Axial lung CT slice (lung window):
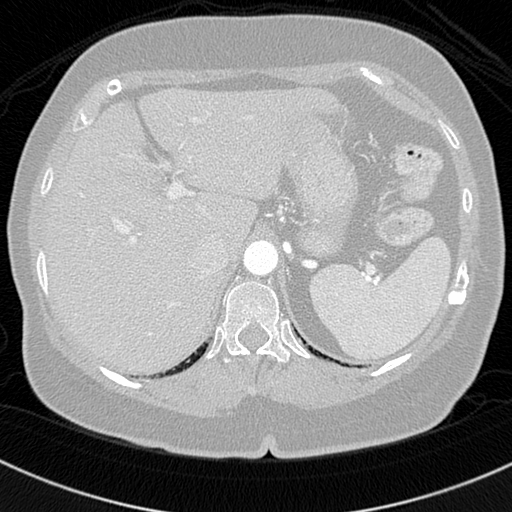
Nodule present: no